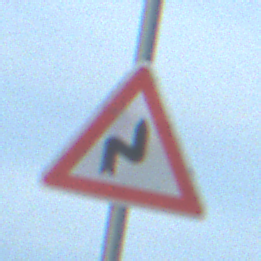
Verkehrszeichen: DoppelkurveRechts
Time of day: SunriseSunset
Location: Outdoor (Beach)
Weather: PartlyCloudy
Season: NotSpecified
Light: Natural